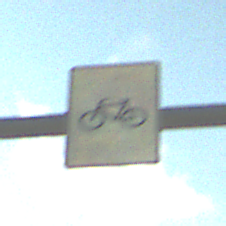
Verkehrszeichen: RadverkehrOhnePfeilsymbol
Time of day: MorningAfternoon
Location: Outdoor (RoadRail)
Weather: PartlyCloudy
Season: NotSpecified
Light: Natural